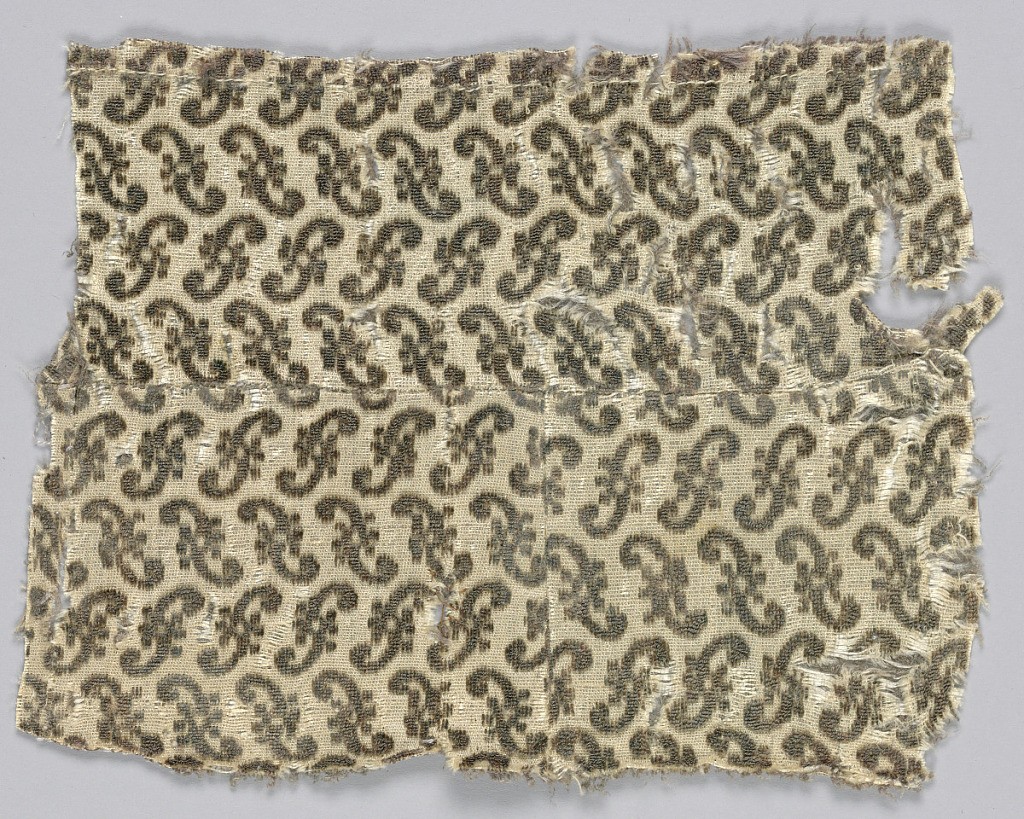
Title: Fragment
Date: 17th century
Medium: silk Technique: uncut, voided supplementary warp pile in a satin foundation (velvet)
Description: Fragment has a design of S-shaped forms turning in alternate directions. Three pieces sewn together.